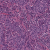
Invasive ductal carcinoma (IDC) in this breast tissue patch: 1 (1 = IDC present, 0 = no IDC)